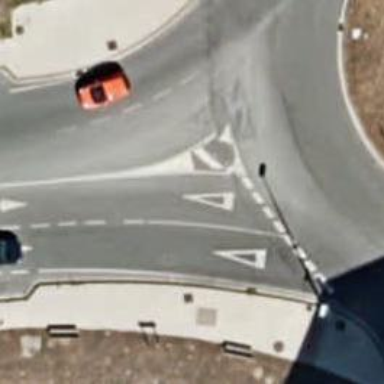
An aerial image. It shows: Road with "give way" sign.